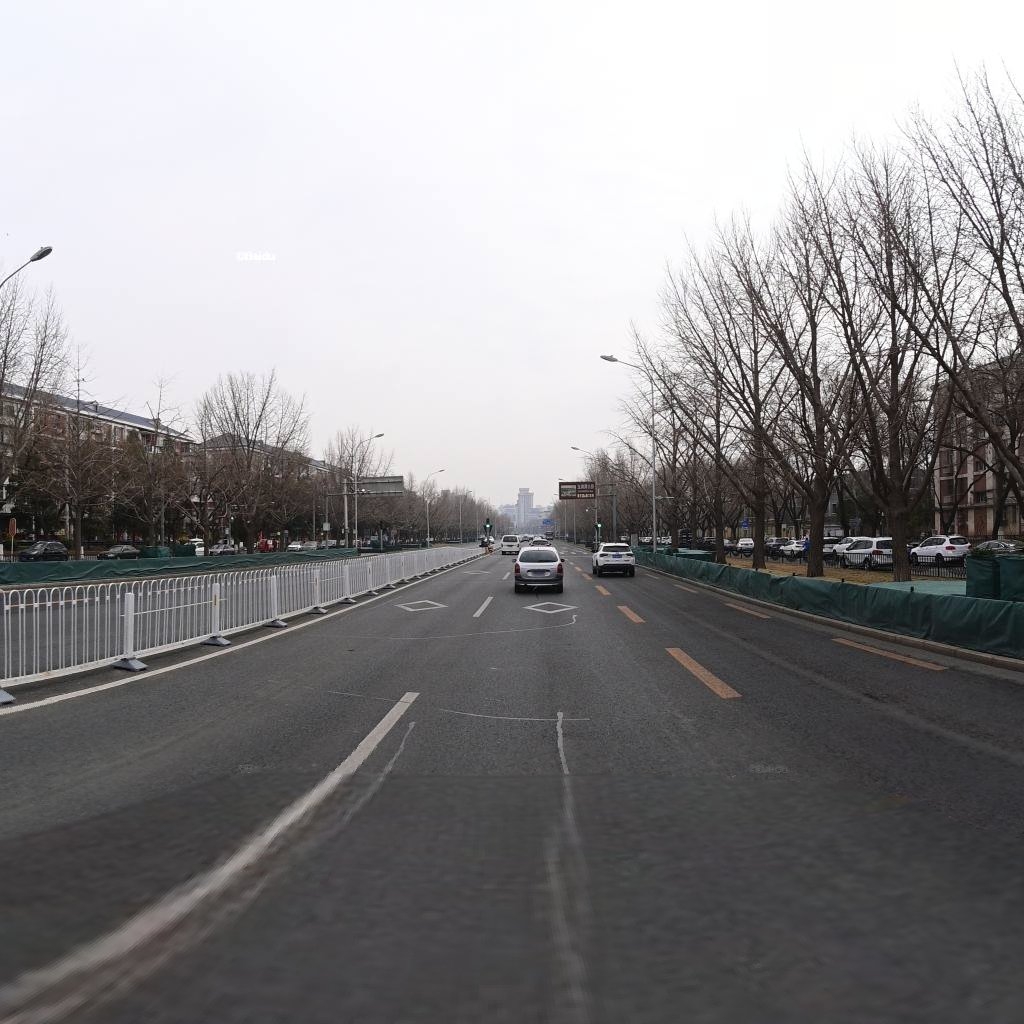
Region: Haidian
Road damage annotations: transverse patch, transverse patch, longitudinal patch, longitudinal patch